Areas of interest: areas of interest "Home Appliance and Electronics Store"
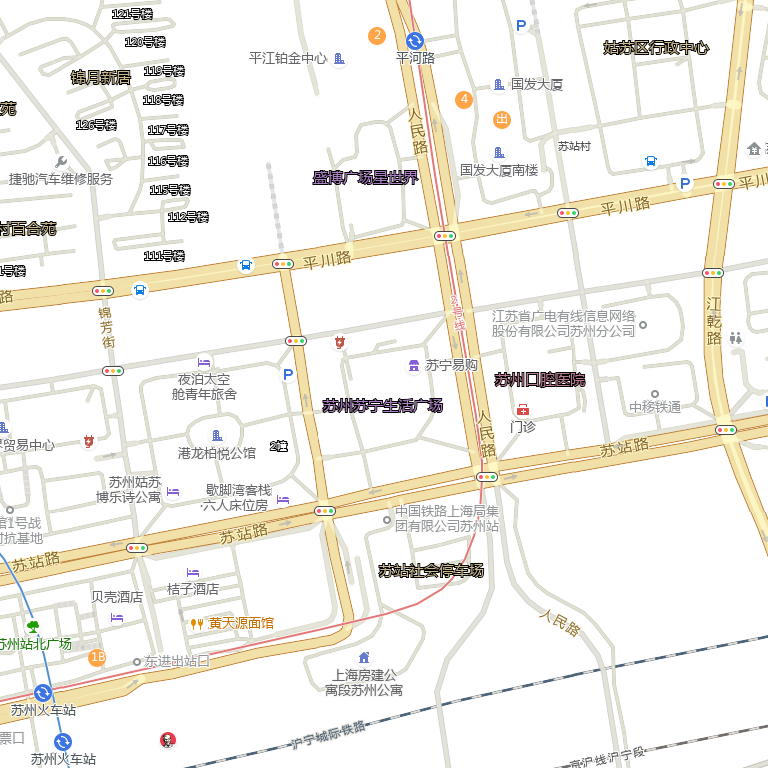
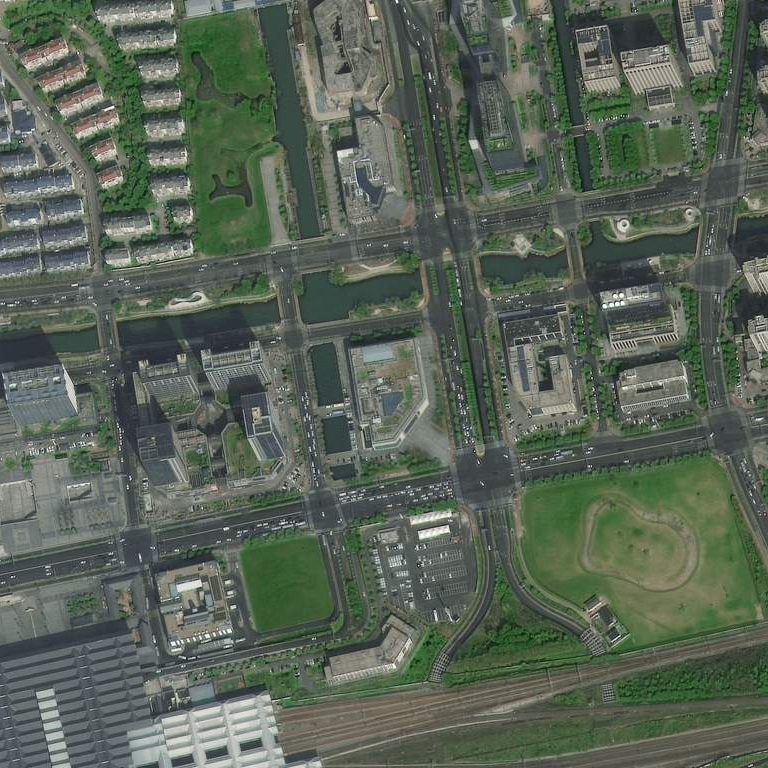